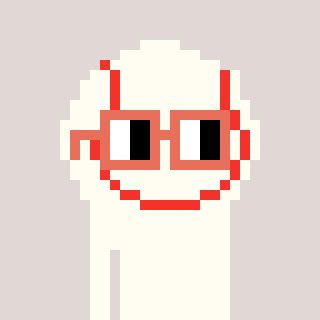
a pixel art character with square orange glasses, a baseball ball-shaped head and a hotbrown-colored body on a warm background